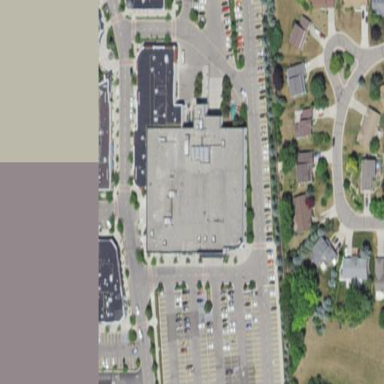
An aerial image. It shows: Retail building housing supermarket.